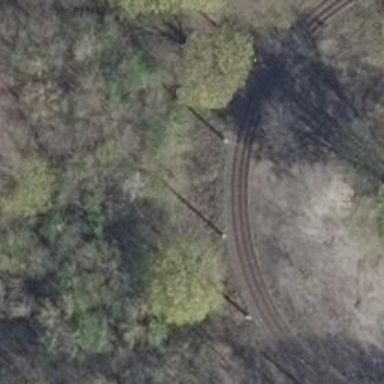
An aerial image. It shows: Disused railway with electrified contact line.